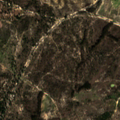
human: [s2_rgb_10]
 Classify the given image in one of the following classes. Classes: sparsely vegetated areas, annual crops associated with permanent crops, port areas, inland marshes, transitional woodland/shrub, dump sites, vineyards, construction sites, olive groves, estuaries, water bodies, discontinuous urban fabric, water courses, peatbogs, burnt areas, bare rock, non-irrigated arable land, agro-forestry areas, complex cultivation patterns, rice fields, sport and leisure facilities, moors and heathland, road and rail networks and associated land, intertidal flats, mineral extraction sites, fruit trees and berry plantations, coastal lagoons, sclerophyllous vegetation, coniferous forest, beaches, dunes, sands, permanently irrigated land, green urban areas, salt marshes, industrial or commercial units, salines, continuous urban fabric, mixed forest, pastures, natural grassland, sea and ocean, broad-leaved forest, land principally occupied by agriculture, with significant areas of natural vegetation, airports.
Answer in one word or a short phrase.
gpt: broad-leaved forest, transitional woodland/shrub